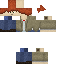
A male human skin with medium skin, wearing brown long hair dressed in a blue hoodie and blue pants, featuring a closed mouth.